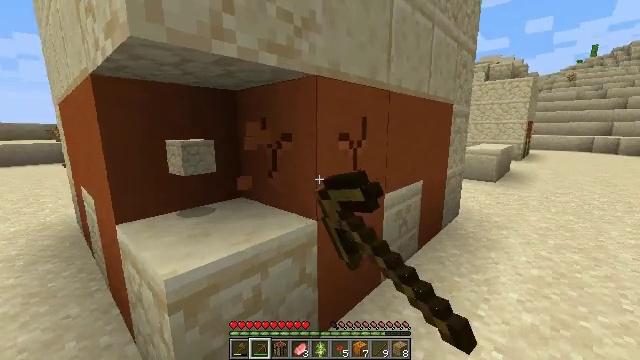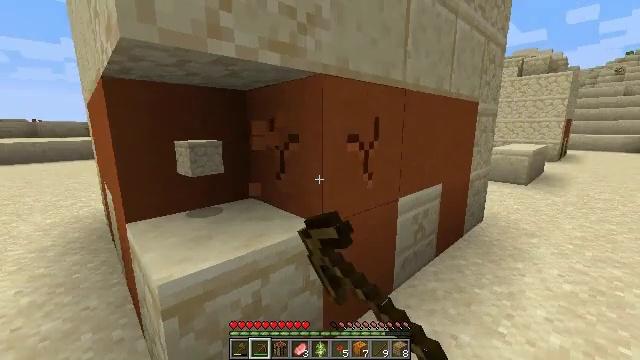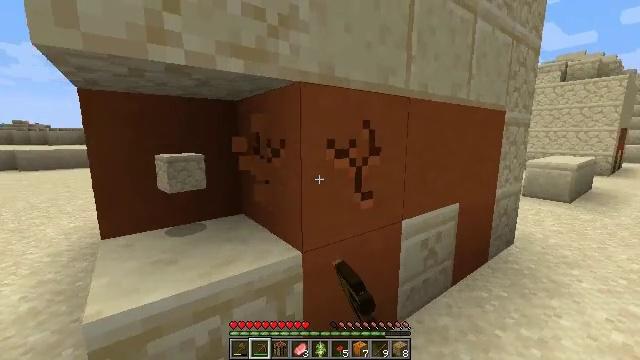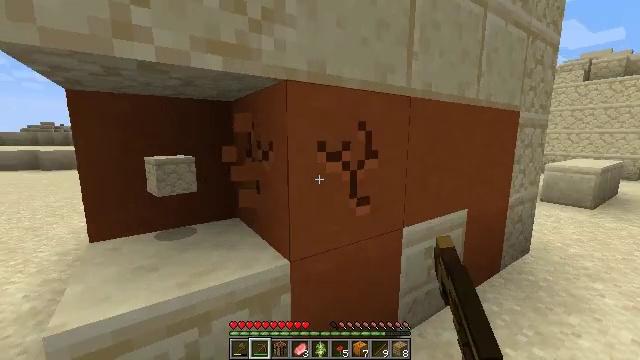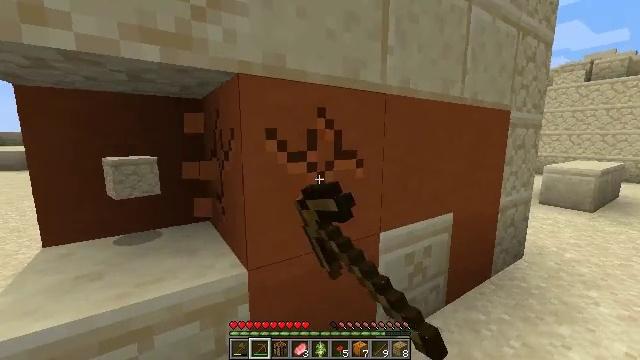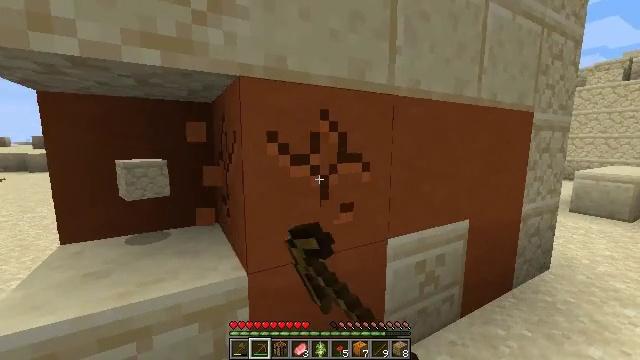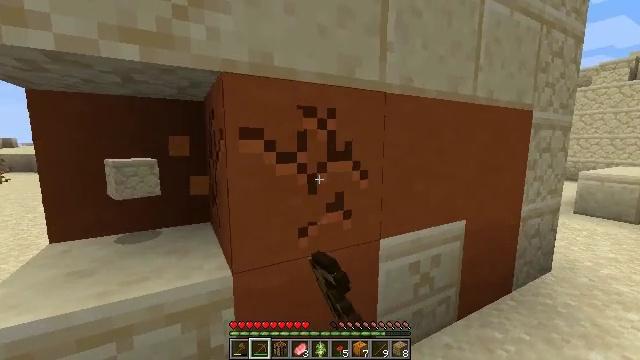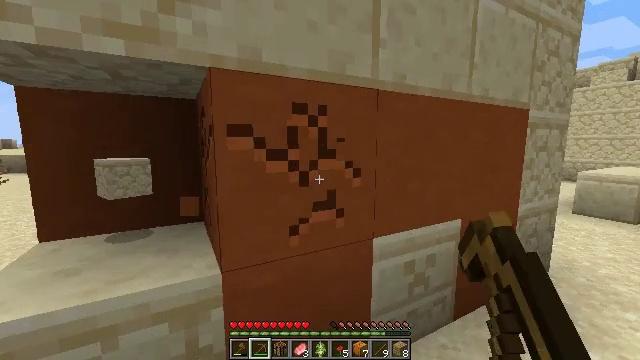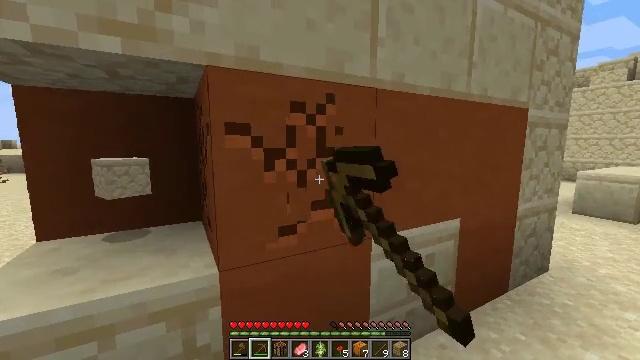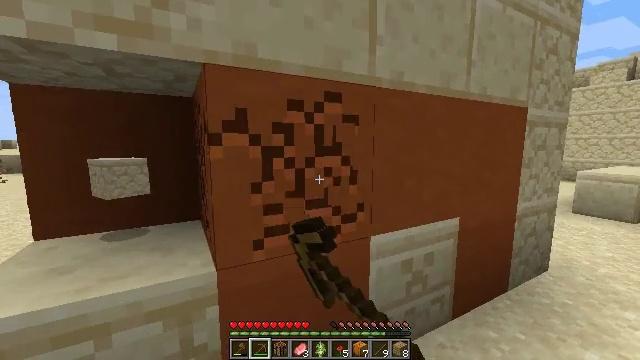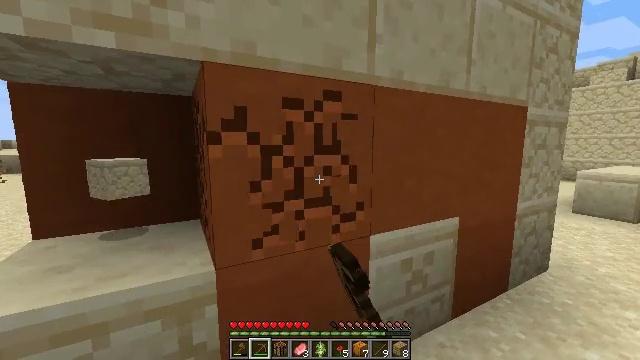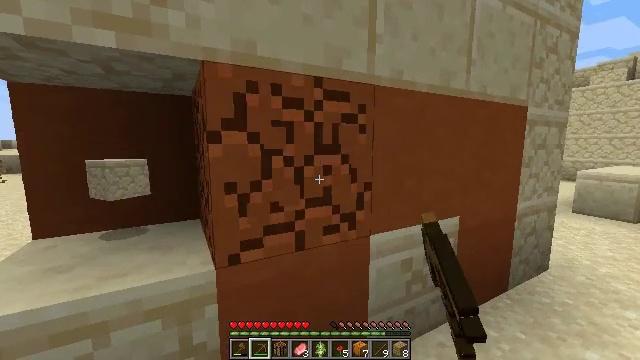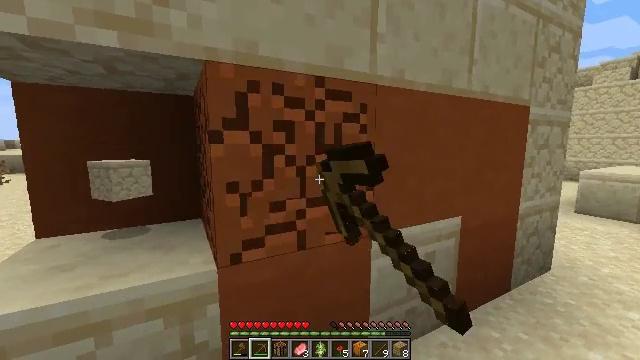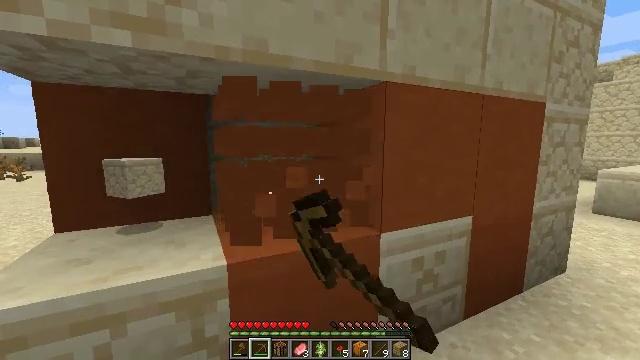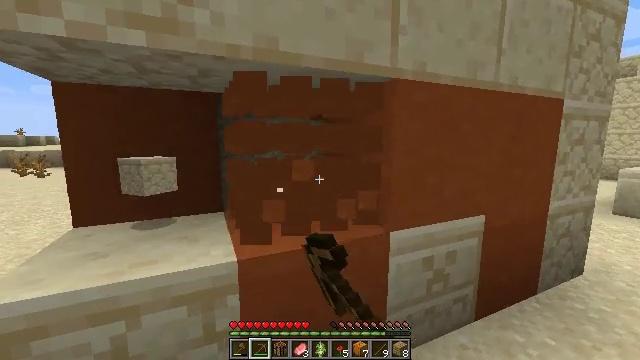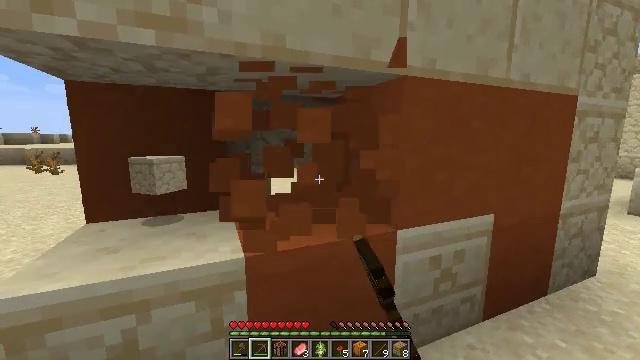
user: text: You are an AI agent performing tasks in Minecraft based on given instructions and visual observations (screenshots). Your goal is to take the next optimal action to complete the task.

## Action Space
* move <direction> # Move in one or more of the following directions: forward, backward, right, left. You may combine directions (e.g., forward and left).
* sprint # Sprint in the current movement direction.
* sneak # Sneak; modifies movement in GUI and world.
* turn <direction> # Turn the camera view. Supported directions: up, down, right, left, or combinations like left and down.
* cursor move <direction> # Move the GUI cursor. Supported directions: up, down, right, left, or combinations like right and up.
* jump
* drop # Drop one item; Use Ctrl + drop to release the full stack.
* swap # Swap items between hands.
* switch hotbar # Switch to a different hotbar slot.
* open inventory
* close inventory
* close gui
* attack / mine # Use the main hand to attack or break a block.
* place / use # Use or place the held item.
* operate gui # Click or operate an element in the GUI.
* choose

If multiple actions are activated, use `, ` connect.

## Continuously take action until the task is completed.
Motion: motion action
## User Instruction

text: Harvest the orange terracotta from structures or biomes.
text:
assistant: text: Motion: move forward and move right, turn left, attack / mine
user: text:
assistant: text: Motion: move forward and move right, turn left and up, attack / mine
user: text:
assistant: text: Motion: move forward and move right, turn left, attack / mine
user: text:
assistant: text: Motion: move right, attack / mine
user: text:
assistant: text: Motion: turn left, attack / mine
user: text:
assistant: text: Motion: attack / mine
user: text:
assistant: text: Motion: attack / mine
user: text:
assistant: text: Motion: attack / mine
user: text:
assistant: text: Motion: attack / mine
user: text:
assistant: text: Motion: attack / mine
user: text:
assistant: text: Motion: attack / mine
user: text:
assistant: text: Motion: attack / mine
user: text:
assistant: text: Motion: turn left, attack / mine
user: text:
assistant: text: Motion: turn left, attack / mine
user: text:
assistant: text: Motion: turn left, attack / mine
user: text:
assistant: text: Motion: turn left and down, attack / mine
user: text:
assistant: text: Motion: turn left, attack / mine
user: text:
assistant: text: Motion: attack / mine
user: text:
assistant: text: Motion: turn left and down, attack / mine
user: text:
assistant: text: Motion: turn left and down, attack / mine
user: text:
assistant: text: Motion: move forward, turn down, attack / mine
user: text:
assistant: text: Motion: move forward, attack / mine
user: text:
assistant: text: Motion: move forward, attack / mine
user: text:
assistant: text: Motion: attack / mine
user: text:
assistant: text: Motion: attack / mine
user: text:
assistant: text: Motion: attack / mine
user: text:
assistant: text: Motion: attack / mine
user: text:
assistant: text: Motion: turn down, attack / mine
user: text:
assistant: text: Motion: turn down, attack / mine
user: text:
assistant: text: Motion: attack / mine